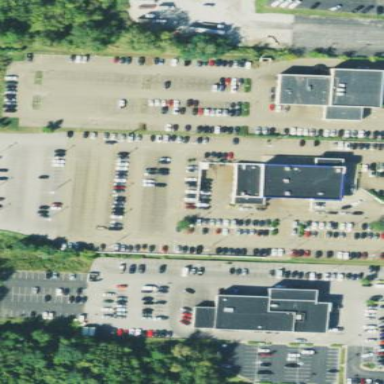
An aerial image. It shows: Retail area.